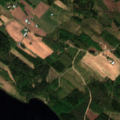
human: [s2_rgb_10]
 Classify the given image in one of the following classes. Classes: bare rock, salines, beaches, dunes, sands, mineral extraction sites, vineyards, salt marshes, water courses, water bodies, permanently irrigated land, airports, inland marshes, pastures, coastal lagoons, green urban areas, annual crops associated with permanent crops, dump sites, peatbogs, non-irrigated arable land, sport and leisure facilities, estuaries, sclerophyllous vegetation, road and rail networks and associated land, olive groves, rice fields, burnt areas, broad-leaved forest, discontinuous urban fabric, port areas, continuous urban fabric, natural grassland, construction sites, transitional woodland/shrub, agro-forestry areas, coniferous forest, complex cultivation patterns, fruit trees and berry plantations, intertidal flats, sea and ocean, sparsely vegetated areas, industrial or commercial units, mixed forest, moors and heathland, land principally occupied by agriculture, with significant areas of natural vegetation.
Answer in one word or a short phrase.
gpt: non-irrigated arable land, coniferous forest, mixed forest, water bodies